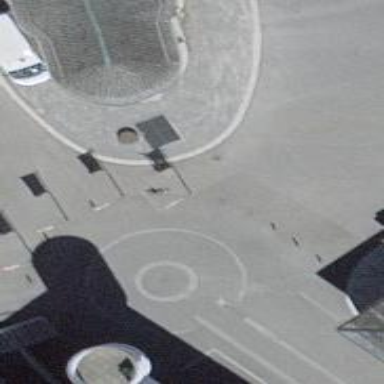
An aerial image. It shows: Flagpole structure.